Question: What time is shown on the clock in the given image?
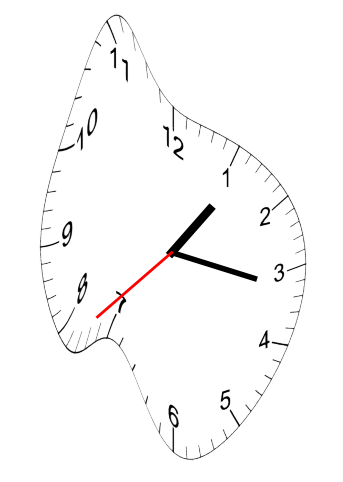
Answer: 01:16:38